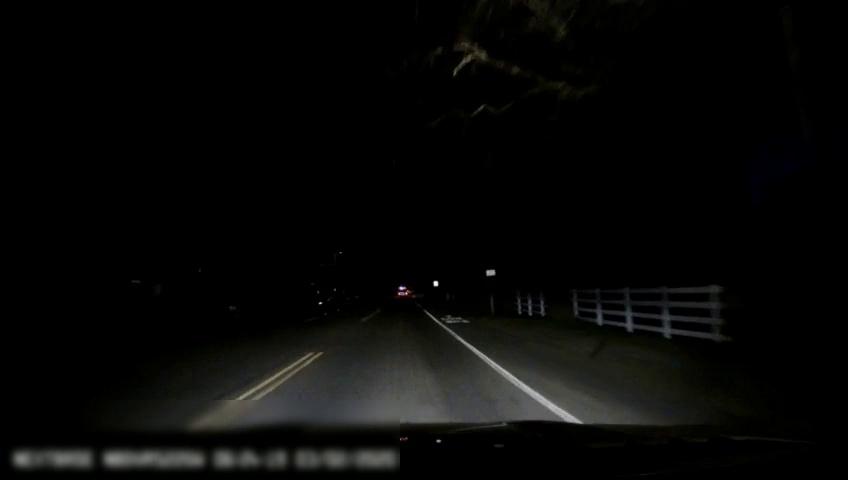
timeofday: Night
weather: Other
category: Drivable Space
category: Vehicles | SUV
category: Lanes | Current Lane
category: Lanes | Current Lane
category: Lanes | Alternate Lane
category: Lanes | Alternate Lane
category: Traffic | Signs